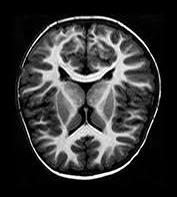
Label: notumor